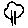
Label: tree